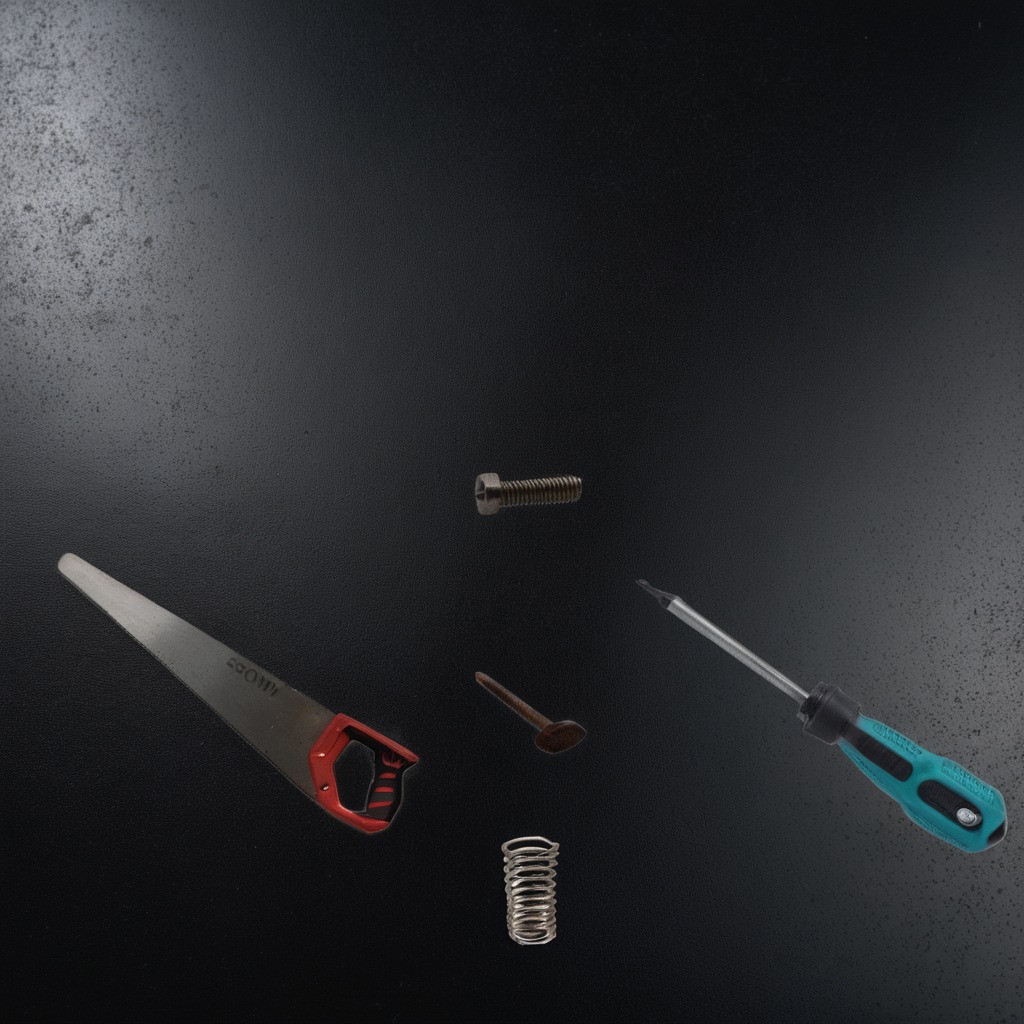
A metal machine screw, an iron nail, a coiled metal spring, a handheld metal saw, and a screwdriver are lying on the granite tabletop.